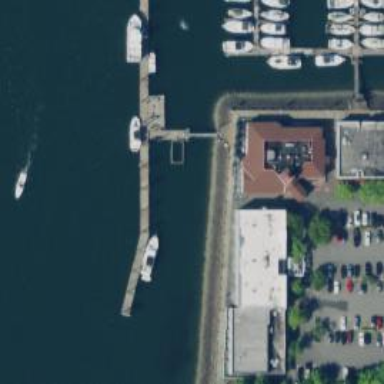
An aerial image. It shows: Man-made pier.